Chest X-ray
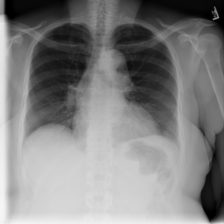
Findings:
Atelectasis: negative
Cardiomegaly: negative
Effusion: negative
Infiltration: negative
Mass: negative
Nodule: negative
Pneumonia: negative
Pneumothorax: negative
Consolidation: negative
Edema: negative
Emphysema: negative
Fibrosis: negative
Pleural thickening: negative
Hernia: negative